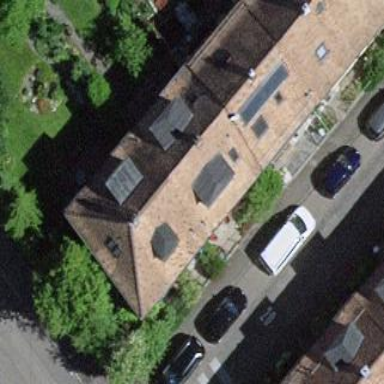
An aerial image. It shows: Terrace building.